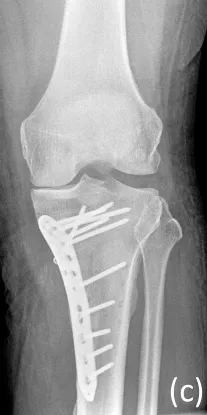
Radiograph 1 year after revision surgery with complete healing of the osteotomy.
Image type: radiology (x_ray)